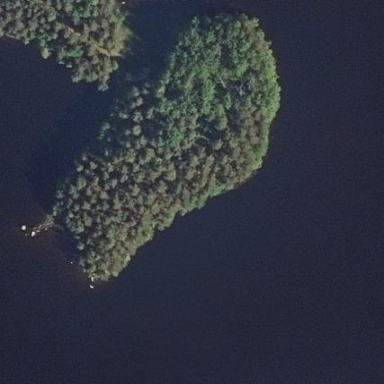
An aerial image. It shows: Islet.